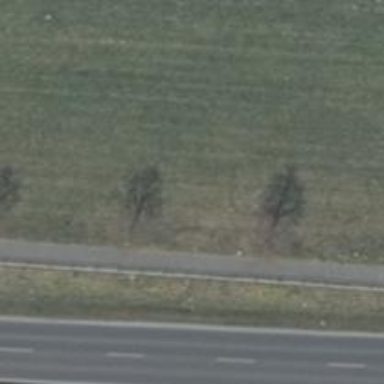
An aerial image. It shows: Avenue lined with deciduous broadleaved trees.